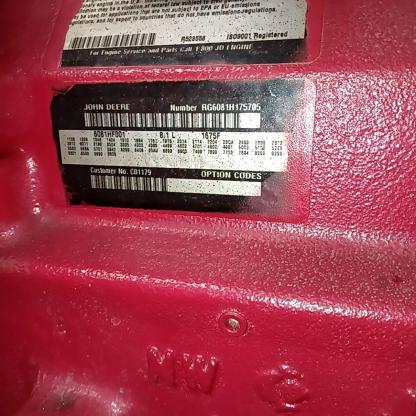
Klasa: tabliczka-znamionowa